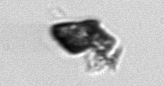
Label: Delphineis